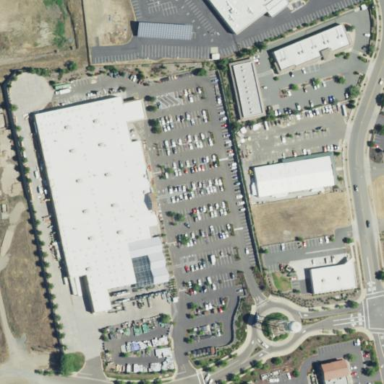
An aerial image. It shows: Retail area.